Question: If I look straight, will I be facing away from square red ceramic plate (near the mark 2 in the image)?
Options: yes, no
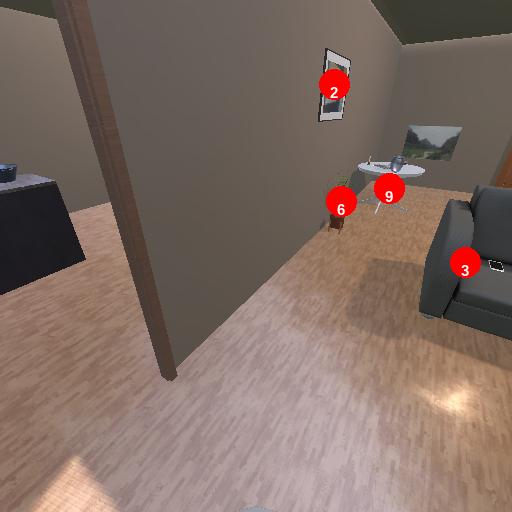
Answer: yes